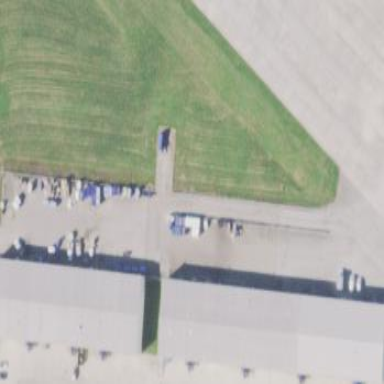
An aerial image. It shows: Apron at the airport with asphalt surface.